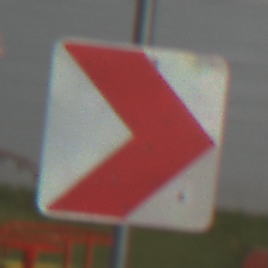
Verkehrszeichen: RichtungstafelnInKurvenKleinLinks
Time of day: MorningAfternoon
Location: Outdoor (Suburban)
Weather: PartlyCloudy
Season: NotSpecified
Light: Natural